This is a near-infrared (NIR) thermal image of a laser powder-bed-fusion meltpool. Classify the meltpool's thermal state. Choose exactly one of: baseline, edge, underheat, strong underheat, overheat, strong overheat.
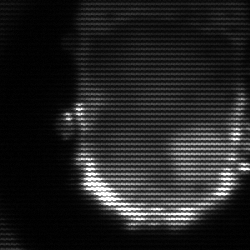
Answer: baseline